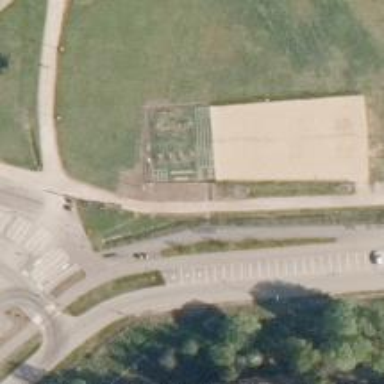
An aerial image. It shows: Asphalt cycleway.